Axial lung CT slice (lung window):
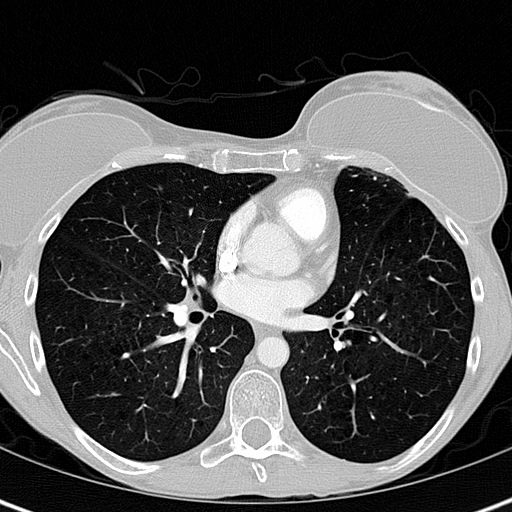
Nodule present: yes
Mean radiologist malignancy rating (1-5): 1